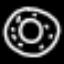
Label: donut